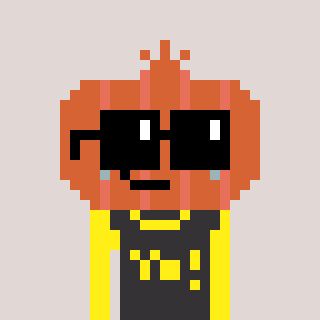
a pixel art character with square black sunglasses, a onion-shaped head and a grayscale-colored body on a warm background